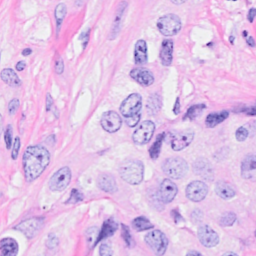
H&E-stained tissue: Breast